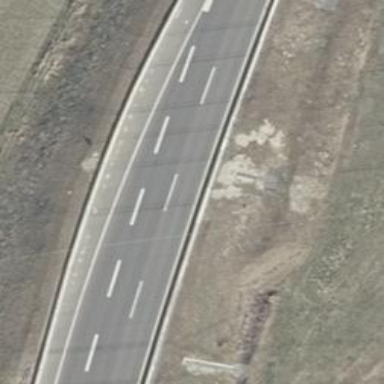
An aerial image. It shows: Asphalt motorway link.